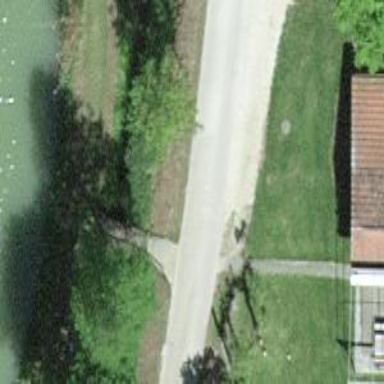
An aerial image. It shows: Path leading to bridge.